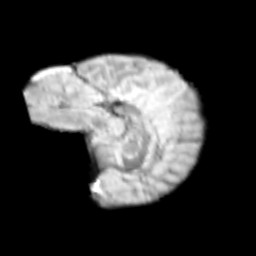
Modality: T2w
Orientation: sagittal
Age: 11
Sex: male
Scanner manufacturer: siemens
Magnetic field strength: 3 T
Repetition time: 3.8 s
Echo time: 0.07 s